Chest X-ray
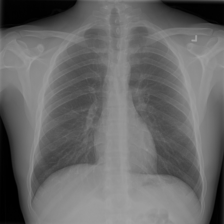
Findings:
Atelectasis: negative
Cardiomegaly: negative
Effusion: negative
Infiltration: negative
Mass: negative
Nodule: negative
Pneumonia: negative
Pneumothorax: negative
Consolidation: negative
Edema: negative
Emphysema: negative
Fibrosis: negative
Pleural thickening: negative
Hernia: negative